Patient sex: M
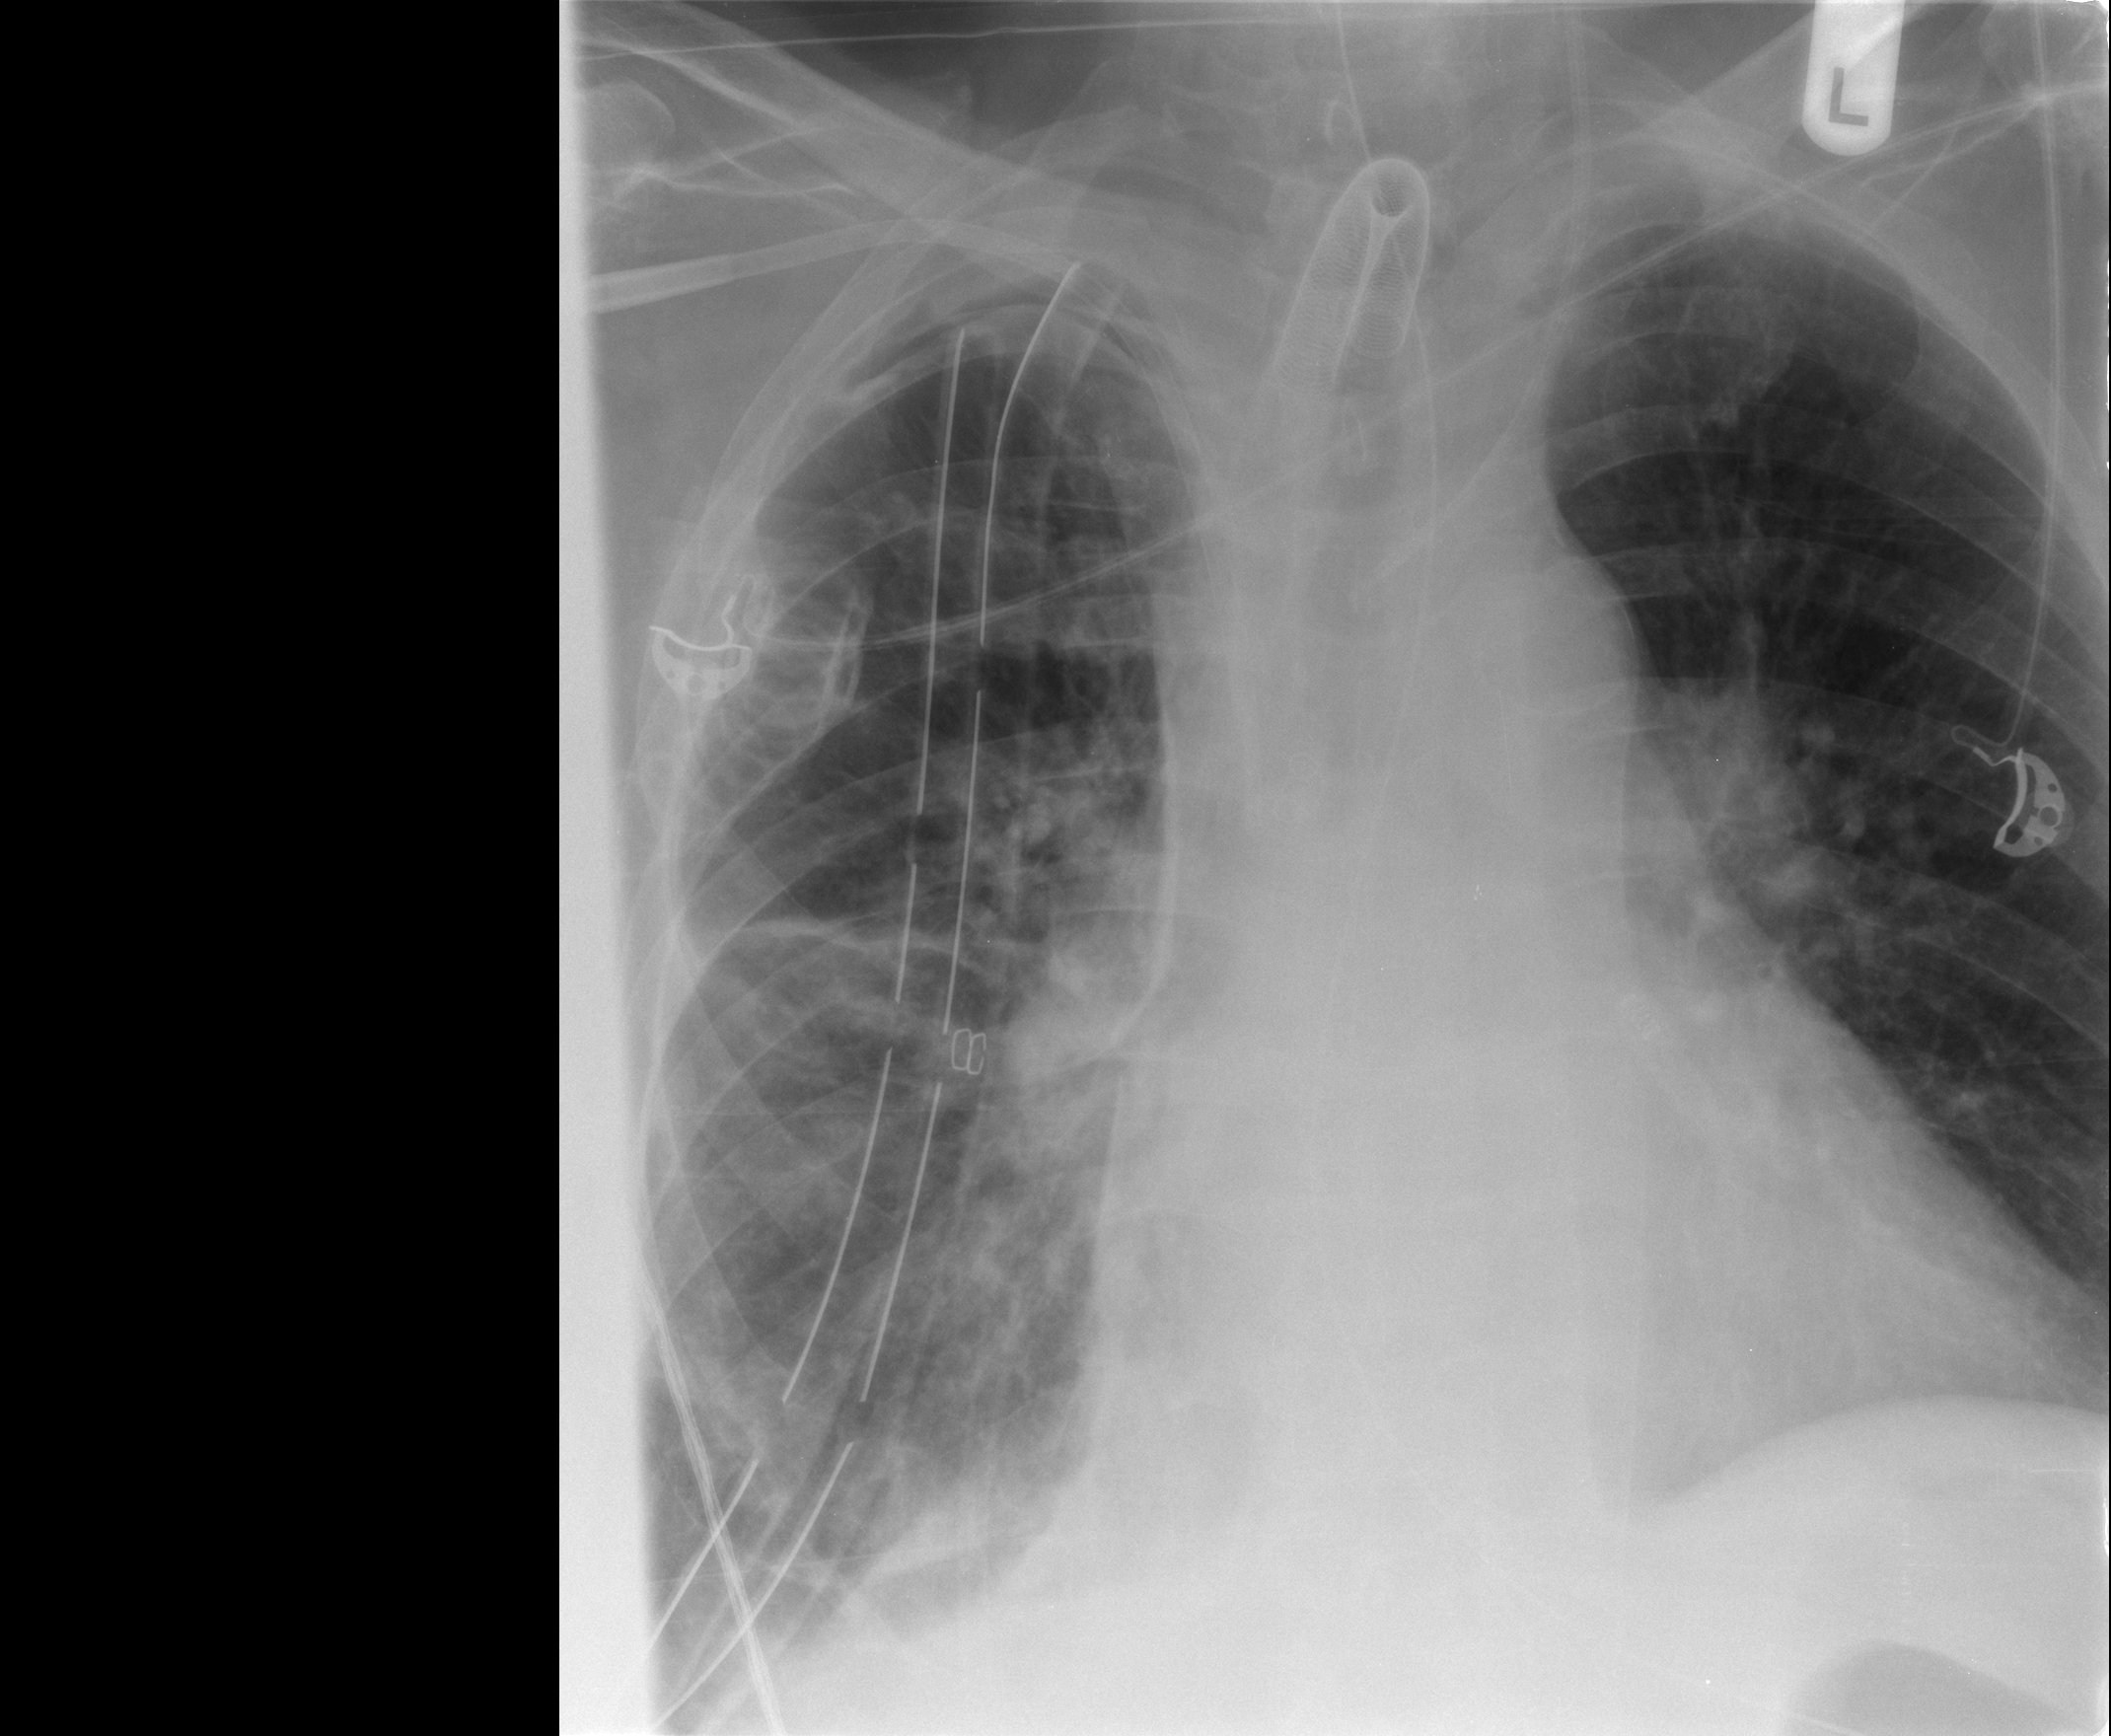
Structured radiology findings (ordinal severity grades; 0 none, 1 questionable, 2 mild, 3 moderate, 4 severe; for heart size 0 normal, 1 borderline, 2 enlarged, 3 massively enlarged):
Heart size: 2
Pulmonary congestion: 1
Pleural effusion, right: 2
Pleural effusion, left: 0
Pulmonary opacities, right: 2
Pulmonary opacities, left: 0
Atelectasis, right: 2
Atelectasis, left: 0